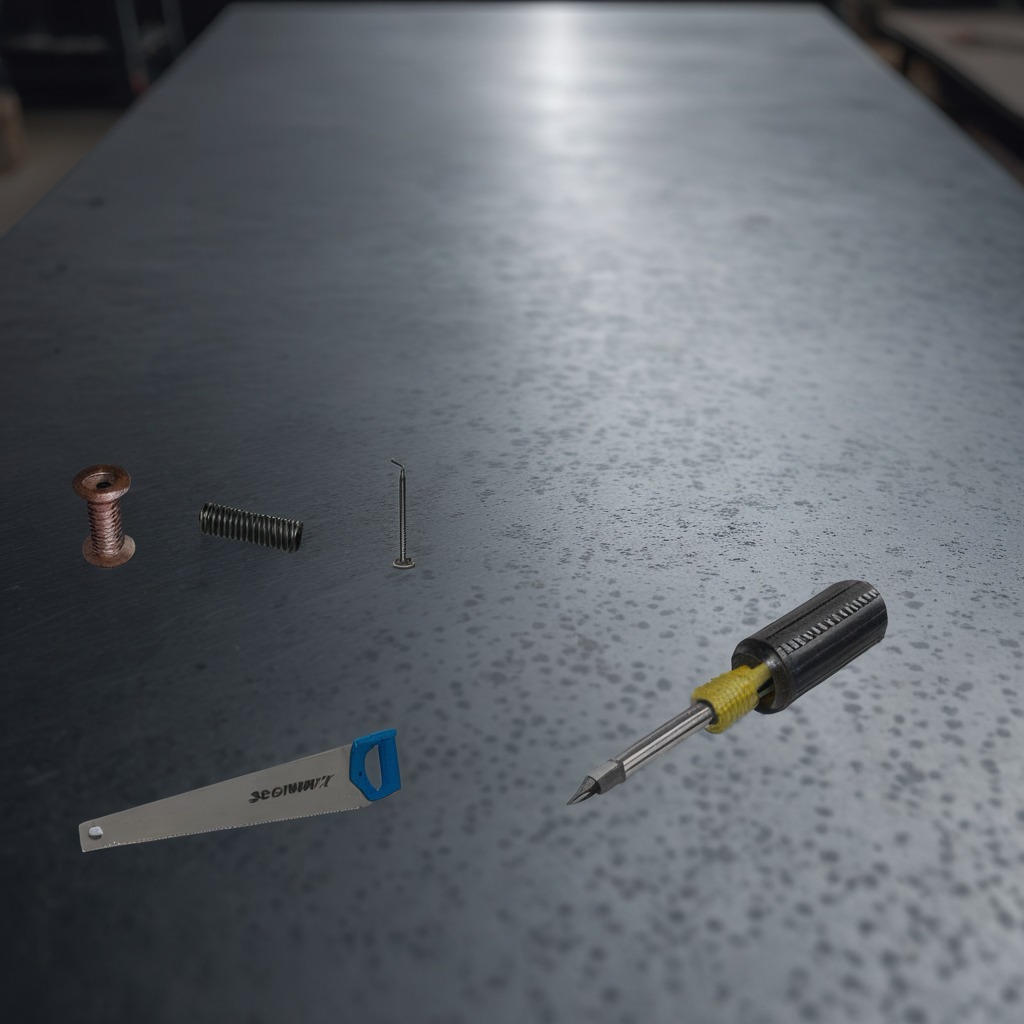
A metal machine screw, an iron nail, a coiled metal spring, a handheld metal saw, and a screwdriver are lying on the cold steel table in a mining workshop.